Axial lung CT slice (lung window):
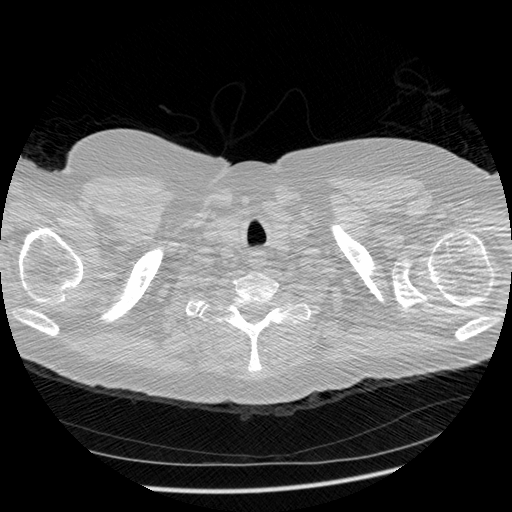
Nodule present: no